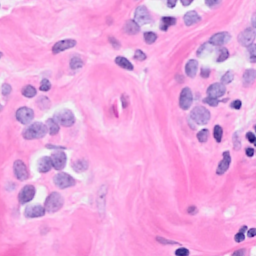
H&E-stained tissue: Breast